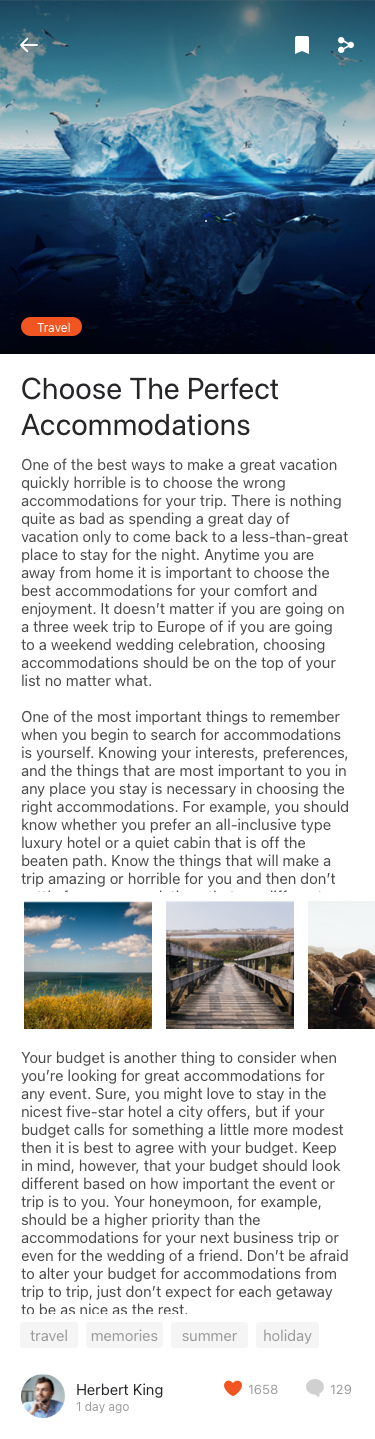
Text in this UI design:
1658
129
One of the best ways to make a great vacation quickly horrible is to choose the wrong accommodations for your trip. There is nothing quite as bad as spending a great day of vacation only to come back to a less-than-great place to stay for the night. Anytime you are away from home it is important to choose the best accommodations for your comfort and enjoyment. It doesn’t matter if you are going on a three week trip to Europe of if you are going to a weekend wedding celebration, choosing accommodations should be on the top of your list no matter what.

One of the most important things to remember when you begin to search for accommodations is yourself. Knowing your interests, preferences, and the things that are most important to you in any place you stay is necessary in choosing the right accommodations. For example, you should know whether you prefer an all-inclusive type luxury hotel or a quiet cabin that is off the beaten path. Know the things that will make a trip amazing or horrible for you and then don’t settle for accommodations that are different than what you want.

Your budget is another thing to consider when you’re looking for great accommodations for any event. Sure, you might love to stay in the nicest five-star hotel a city offers, but if your budget calls for something a little more modest then it is best to agree with your budget. Keep in mind, however, that your budget should look different based on how important the event or trip is to you. Your honeymoon, for example, should be a higher priority than the accommodations for your next business trip or even for the wedding of a friend. Don’t be afraid to alter your budget for accommodations from trip to trip, just don’t expect for each getaway to be as nice as the rest.

Your personal taste and style can help you determine what is the best accommodations for you in any situation. Go for a place that offers the ammenities that you desire and that feels comfortable and relaxing to you. If having a jaccuzi tub is important to you, then look for accommodations that offer them at no extra charge.

The important thing in any travel situation is to stay somewhere that is restful, relaxing, and peaceful. So whatever it takes for you to be at peace, find accommodations that match your needs. You will enjoy any event, holiday or vacation more if you’re stayin in a great place.
Your budget is another thing to consider when you’re looking for great accommodations for any event. Sure, you might love to stay in the nicest five-star hotel a city offers, but if your budget calls for something a little more modest then it is best to agree with your budget. Keep in mind, however, that your budget should look different based on how important the event or trip is to you. Your honeymoon, for example, should be a higher priority than the accommodations for your next business trip or even for the wedding of a friend. Don’t be afraid to alter your budget for accommodations from trip to trip, just don’t expect for each getaway to be as nice as the rest.

Your personal taste and style can help you determine what is the best accommodations for you in any situation. Go for a place that offers the ammenities that you desire and that feels comfortable and relaxing to you. If having a jaccuzi tub is important to you, then look for accommodations that offer them at no extra charge.

The important thing in any travel situation is to stay somewhere that is restful, relaxing, and peaceful. So whatever it takes for you to be at peace, find accommodations that match your needs. You will enjoy any event, holiday or vacation more if you’re stayin in a great place.
travel
memories
summer
holiday
Herbert King
1 day ago
Travel
Choose The Perfect Accommodations